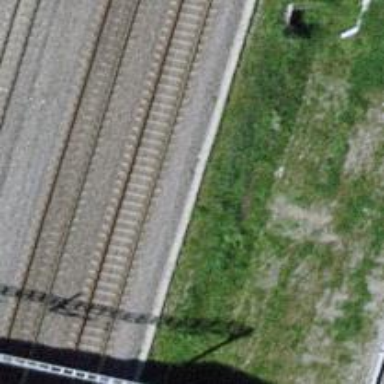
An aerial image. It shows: Railway track with contact line for electrification.